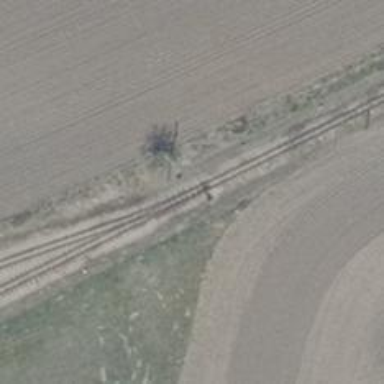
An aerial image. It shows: Railway switch.